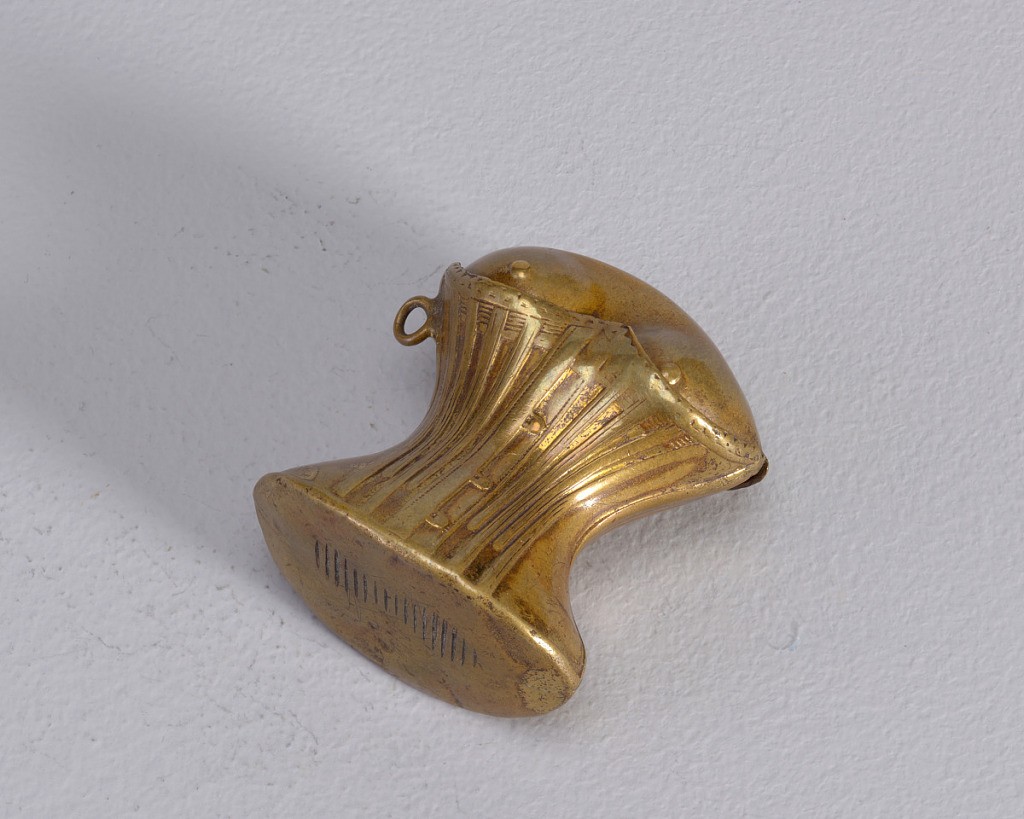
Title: Corsetted Female Torso
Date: late 19th century
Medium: Brass
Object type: Matchsafe
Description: In the form of a corsetted female torso, featuring simulated stays and buttons down front of corset, lacing down reverse side; top of corset meets upper part of box where female's bare chest is revealed, hinged at back, it may be flipped open as lid. Small link attached at upper left. Striker on bottom.